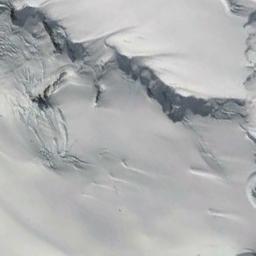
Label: snowberg